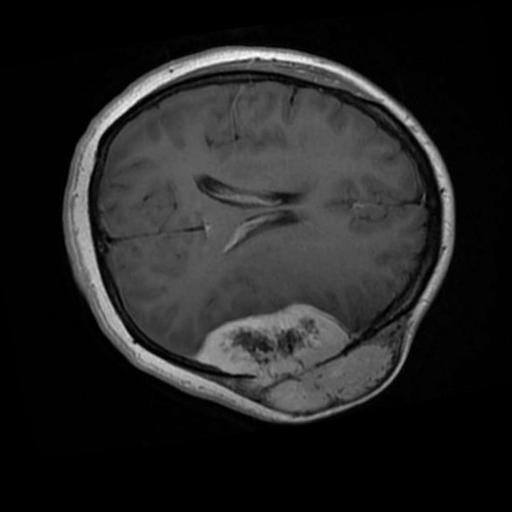
Label: brain_menin